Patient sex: M
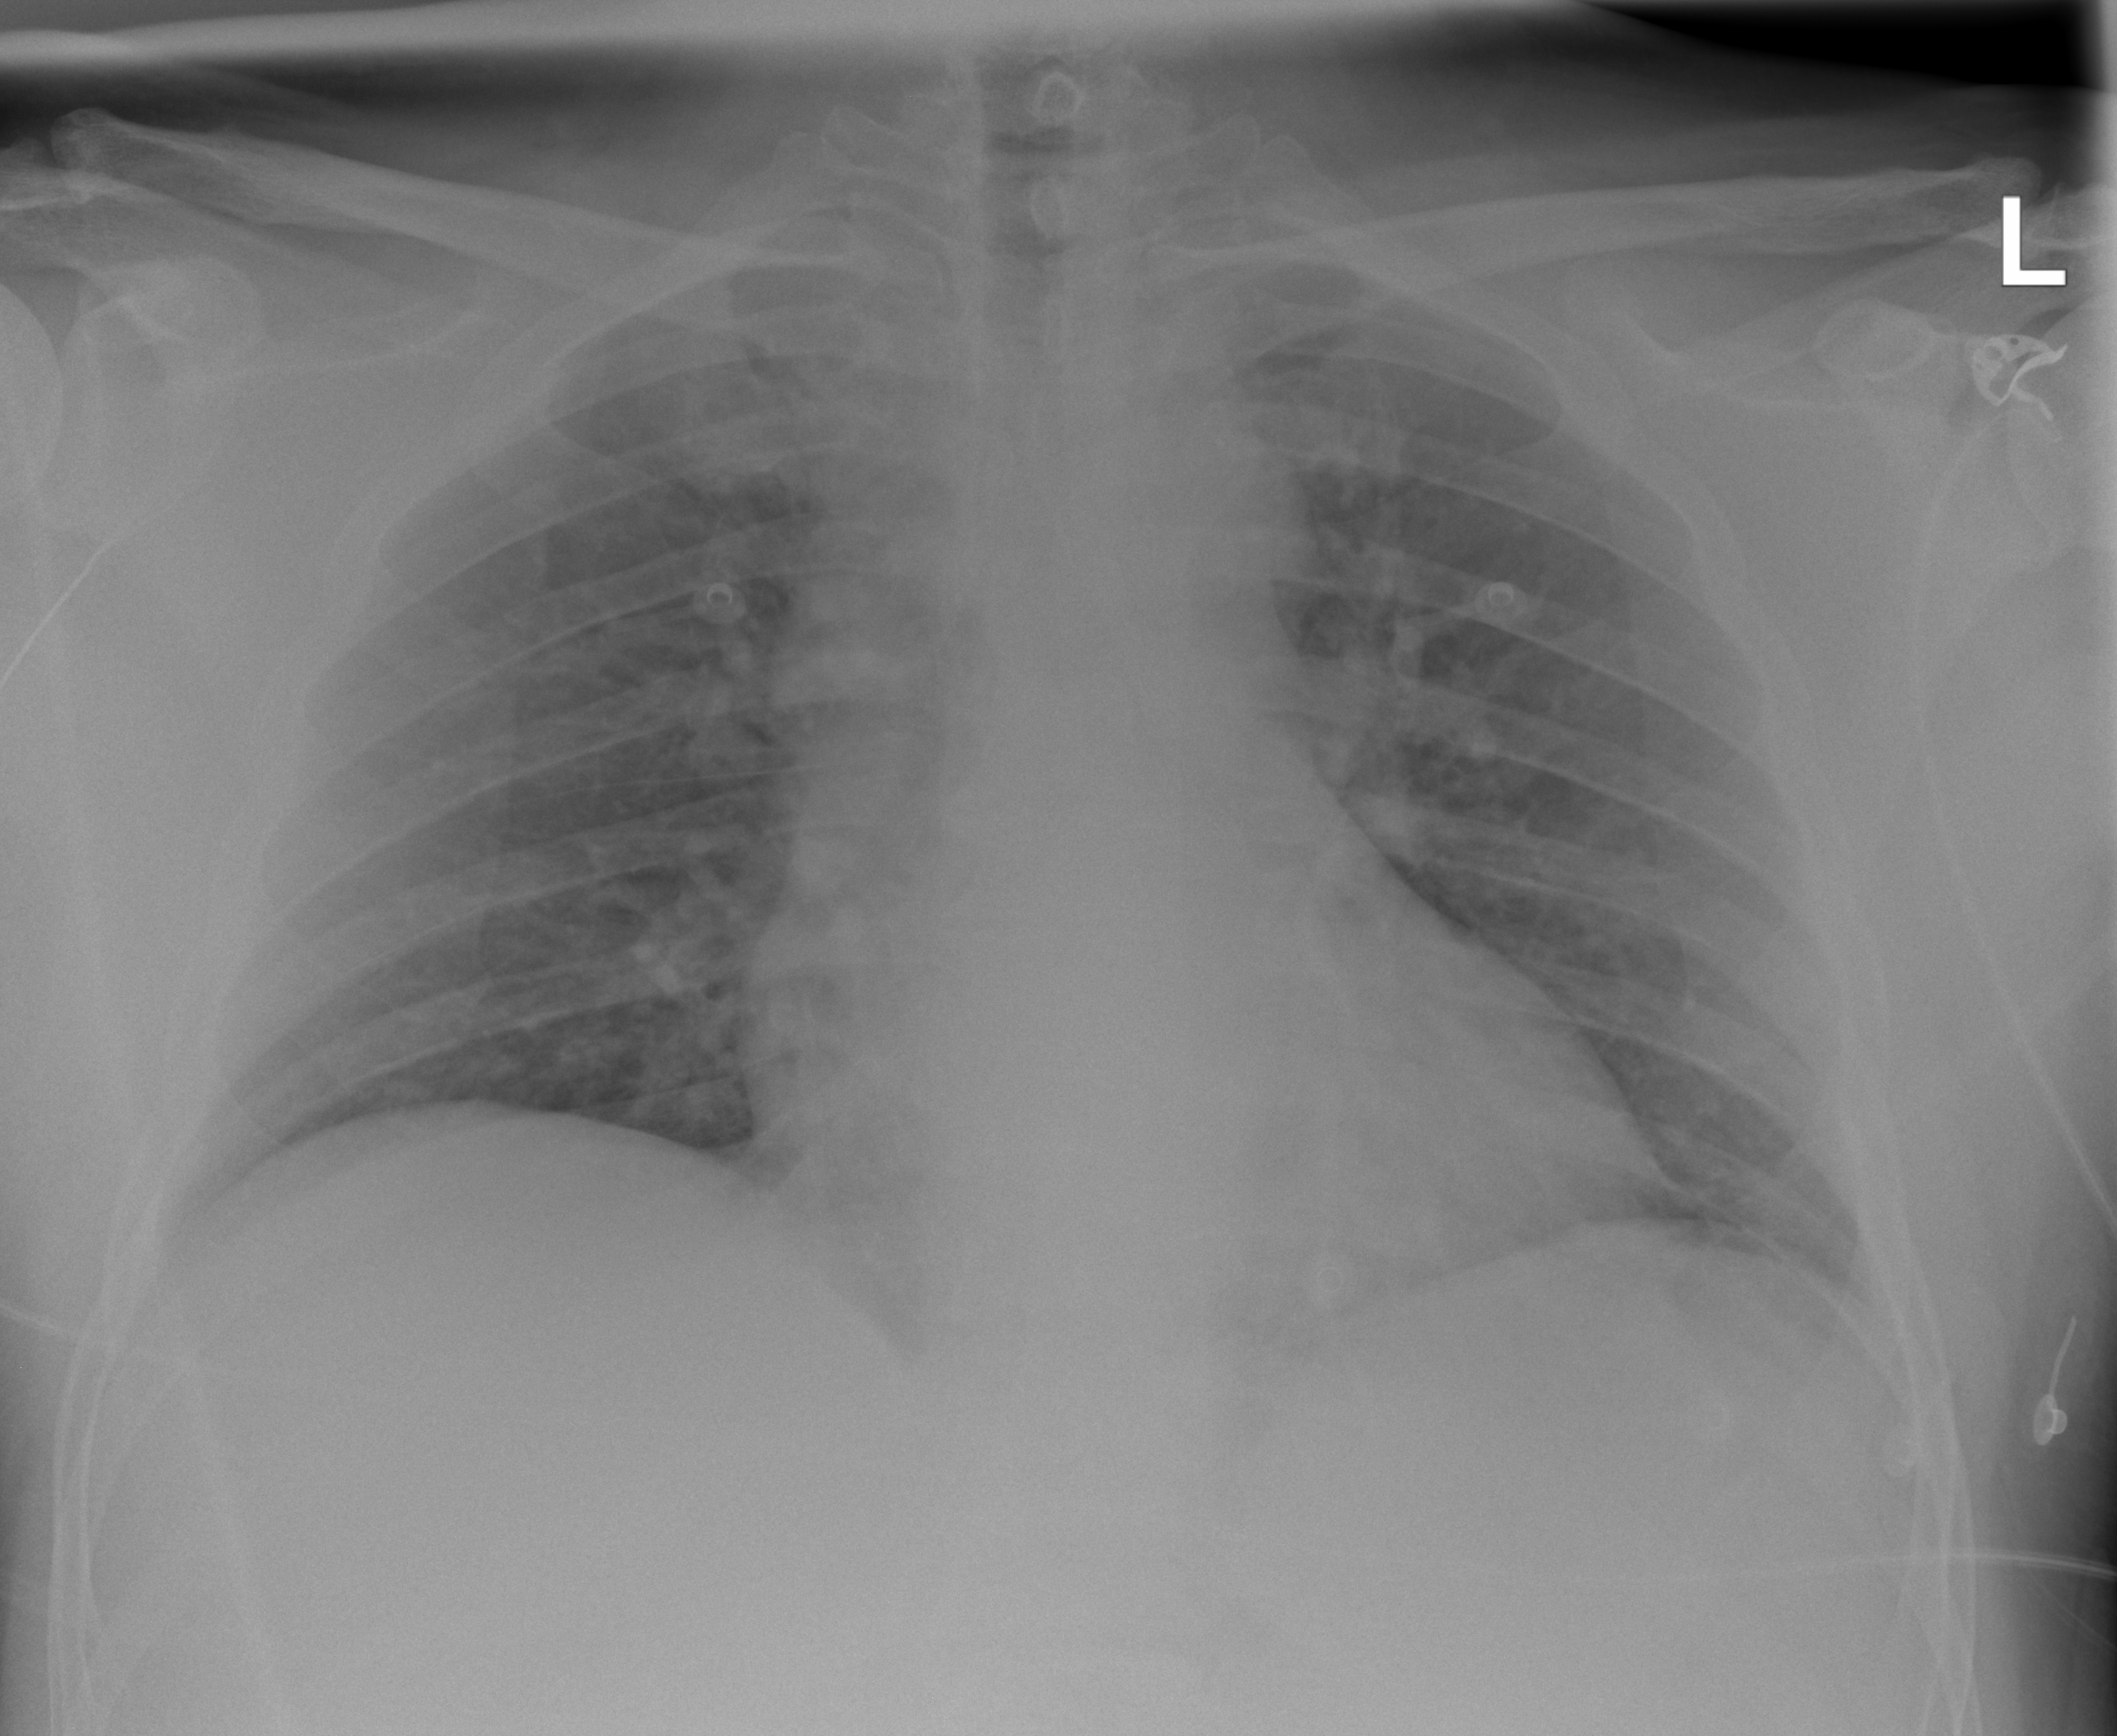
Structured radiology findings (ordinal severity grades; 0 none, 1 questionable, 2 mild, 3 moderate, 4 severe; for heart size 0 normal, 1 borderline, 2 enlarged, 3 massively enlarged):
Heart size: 0
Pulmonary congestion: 2
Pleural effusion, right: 0
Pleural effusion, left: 0
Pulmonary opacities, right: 2
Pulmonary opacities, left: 2
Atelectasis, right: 0
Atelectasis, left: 0